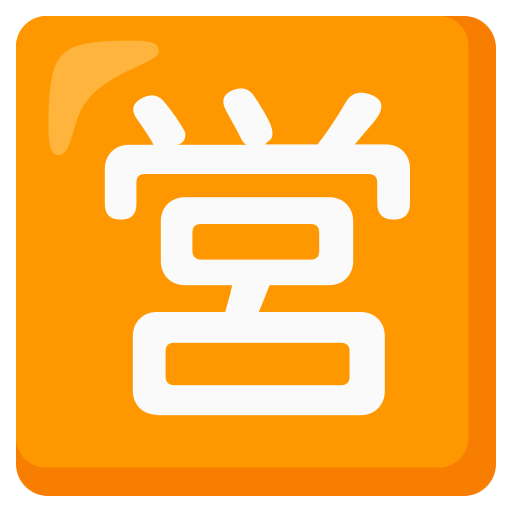
Emoji: 🈺